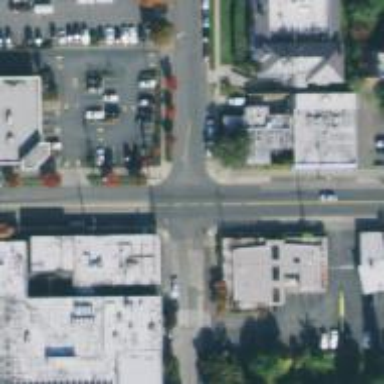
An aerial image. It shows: Secondary road with separate asphalt sidewalks.